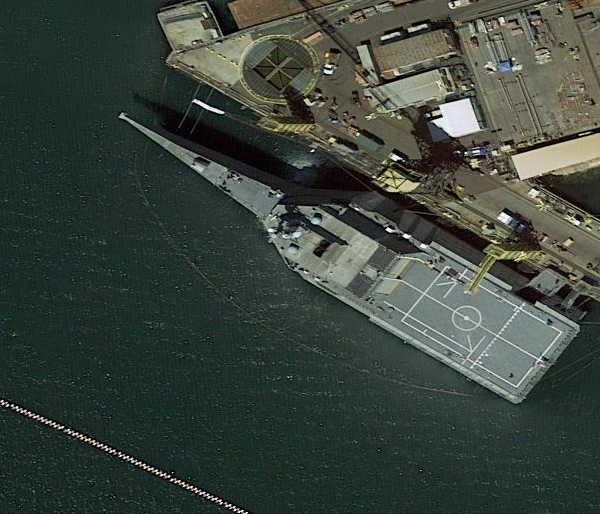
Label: Independence-class_combat_ship